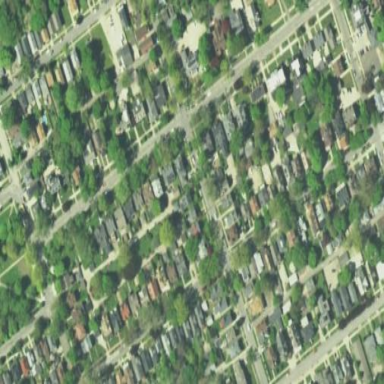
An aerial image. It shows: Neighborhood.